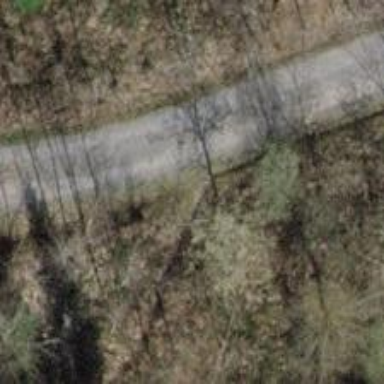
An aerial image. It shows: Compacted grade2 track used for forestry vehicles.